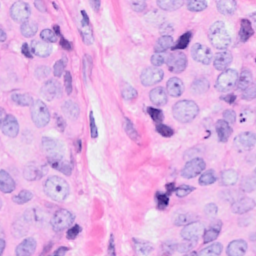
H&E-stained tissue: Breast